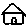
Label: house